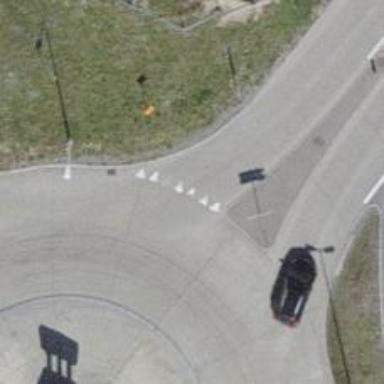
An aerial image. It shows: Secondary road with asphalt surface.